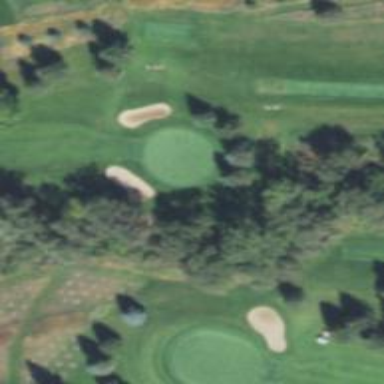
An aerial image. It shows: Golf hole.